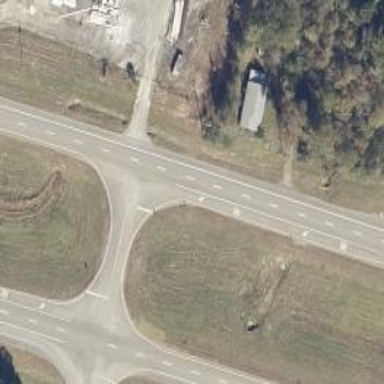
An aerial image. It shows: Primary highway with asphalt surface. It is dual carriageway.